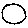
Label: circle